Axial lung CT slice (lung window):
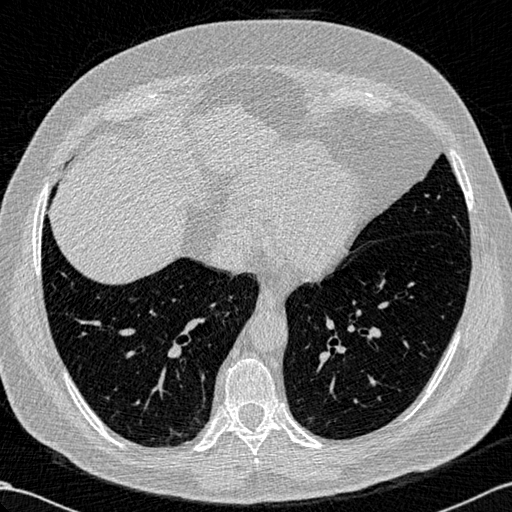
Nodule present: no